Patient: sex F, age 60
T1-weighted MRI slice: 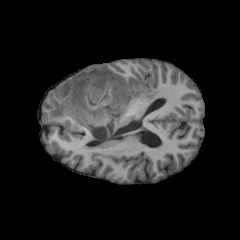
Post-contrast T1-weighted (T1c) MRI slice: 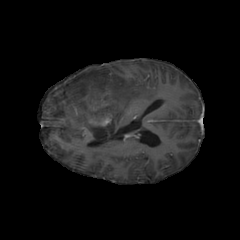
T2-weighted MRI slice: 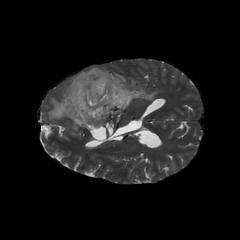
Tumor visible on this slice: yes
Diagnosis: Astrocytoma, IDH-mutant
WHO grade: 3